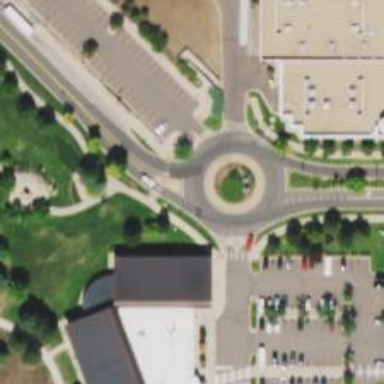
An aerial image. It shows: Unclassified road that forms roundabout at the junction.